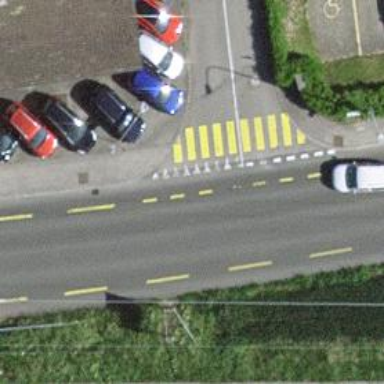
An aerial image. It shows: Uncontrolled zebra crossing on the road.